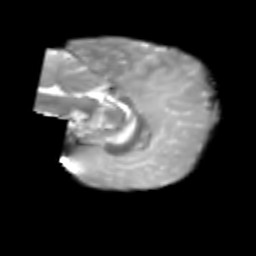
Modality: T2w
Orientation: sagittal
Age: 6
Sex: male
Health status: healthy